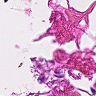
Metastatic tissue present: no